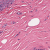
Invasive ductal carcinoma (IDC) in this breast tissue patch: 0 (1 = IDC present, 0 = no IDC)